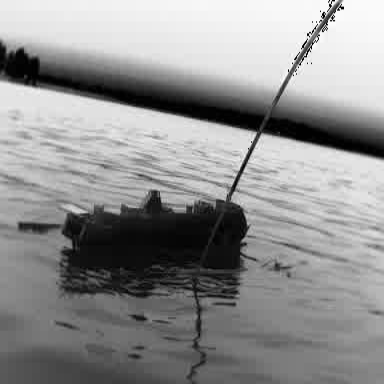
There is a container_ship in the infrared image.